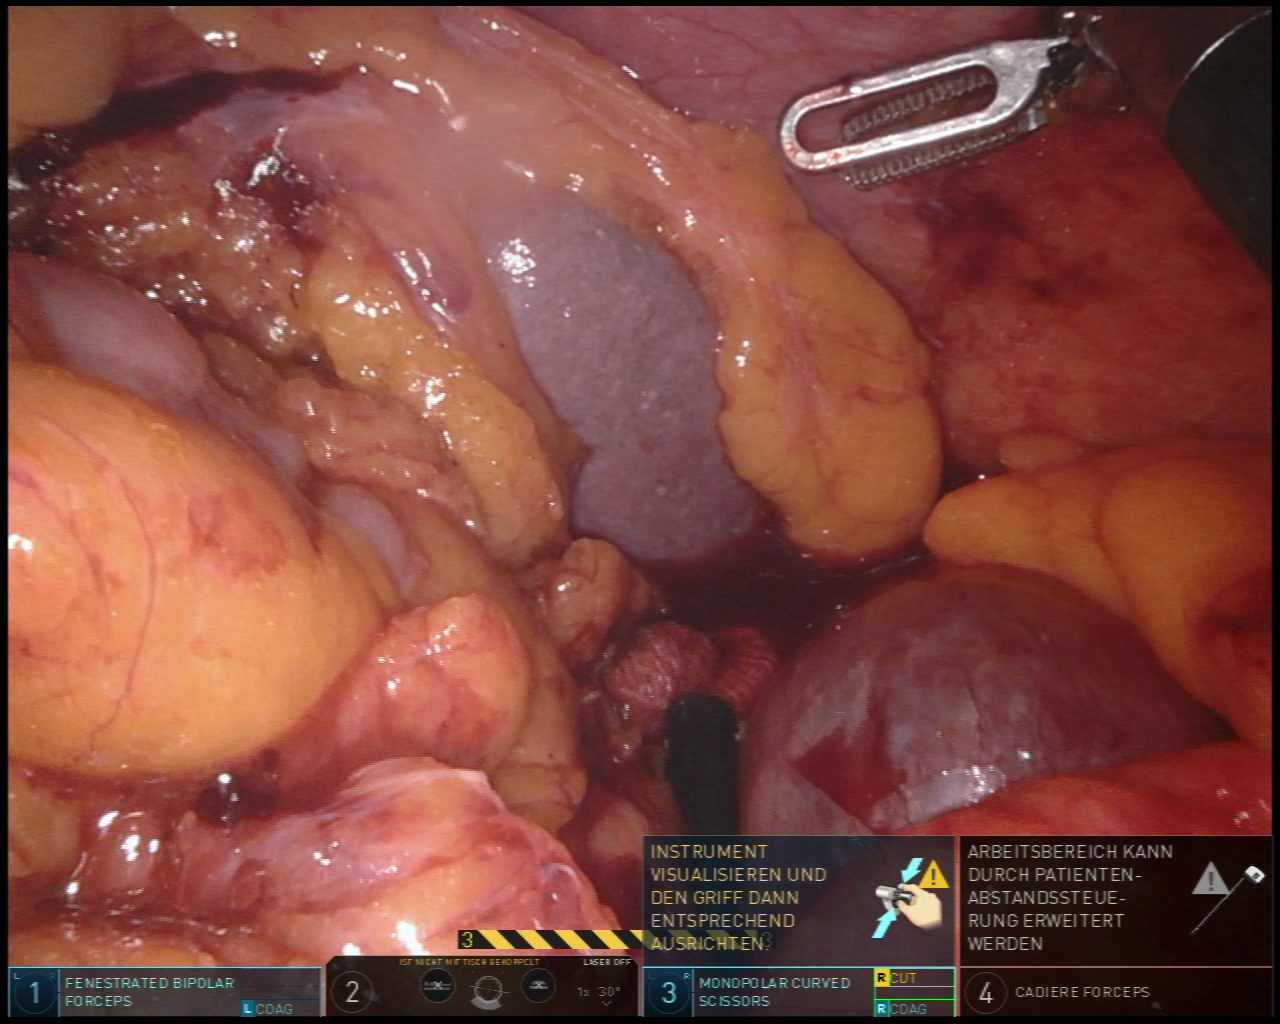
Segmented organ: colon
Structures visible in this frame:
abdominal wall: yes
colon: yes
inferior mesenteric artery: no
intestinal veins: no
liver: no
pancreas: no
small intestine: no
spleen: yes
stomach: no
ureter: no
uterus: no
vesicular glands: no